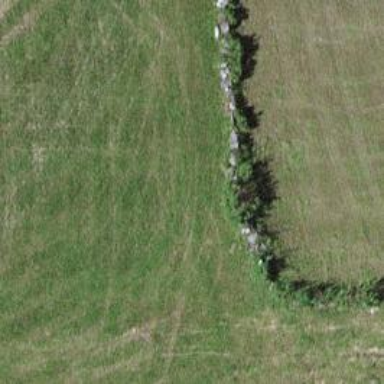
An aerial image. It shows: Dry stone wall barrier.